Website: macys
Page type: billing-address
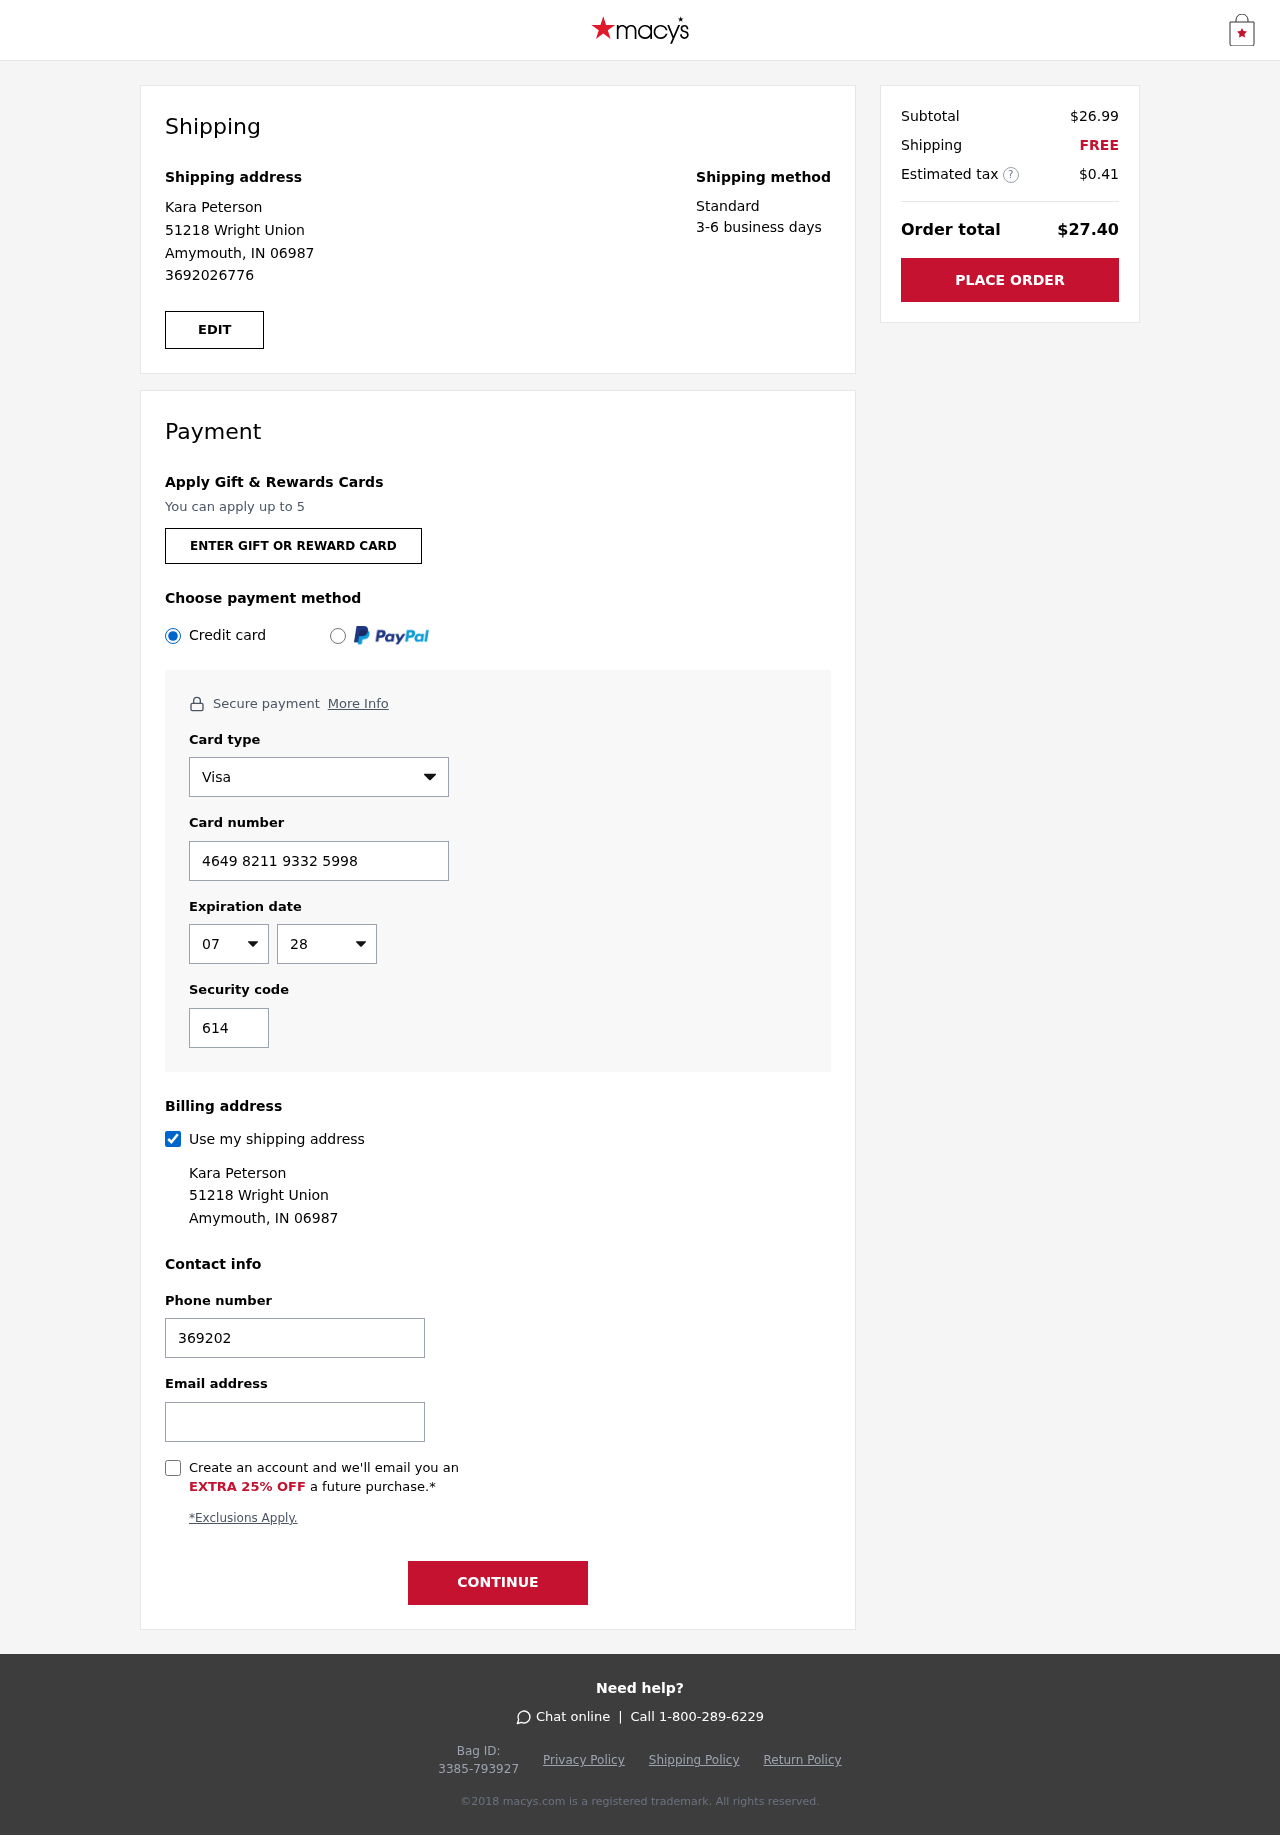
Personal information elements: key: PII_CARD_CVV
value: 614
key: PII_CARD_EXPIRY_MONTH
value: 07
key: PII_CARD_EXPIRY_YEAR
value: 28
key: PII_CARD_NUMBER
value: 4649 8211 9332 5998
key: PII_CARD_TYPE
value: Visa
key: PII_EMAIL
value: karapeterson@hotmail.com
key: PII_FULLNAME
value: Kara Peterson
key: PII_PHONE
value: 3692026776
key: PII_STREET
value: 51218 Wright Union
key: PII_CITY_STATE_ZIP
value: Amymouth, IN 06987
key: PII_FIRSTNAME
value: Kara
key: PII_LASTNAME
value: Peterson
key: PII_FULLNAME2
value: Kara Peterson
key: PII_FULLNAME3
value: Kara Peterson
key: PII_FIRSTNAME2
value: Kara
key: PII_FIRSTNAME3
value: Kara
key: PII_LASTNAME2
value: Peterson
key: PII_LASTNAME3
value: Peterson
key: PII_FIRSTNAME_DERIVED
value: Kara
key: PII_LASTNAME_DERIVED
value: Peterson
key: PII_FULLNAME_DERIVED
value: Kara Peterson
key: PII_NAME_FULL_DERIVED
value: Kara Peterson
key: PII_STREET2
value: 51218 Wright Union
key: PII_PHONE2
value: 3692026776
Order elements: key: ORDER_SUBTOTAL
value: $26.99
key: ORDER_SHIPPING_COST
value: FREE
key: ORDER_TAX
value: $0.41
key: ORDER_TOTAL
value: $27.40